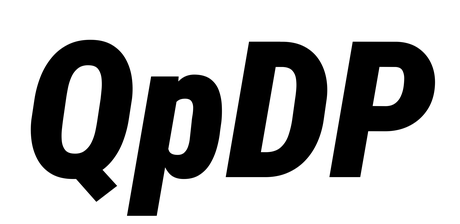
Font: Roboto-Italic_Condensed_Black_Italic